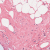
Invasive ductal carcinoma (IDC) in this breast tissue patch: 0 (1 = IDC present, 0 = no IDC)